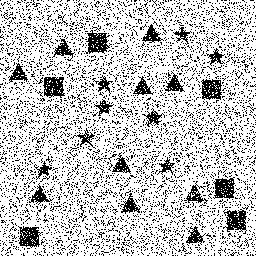
Squares: 6
Triangles: 10
Stars: 8
Total shapes: 24